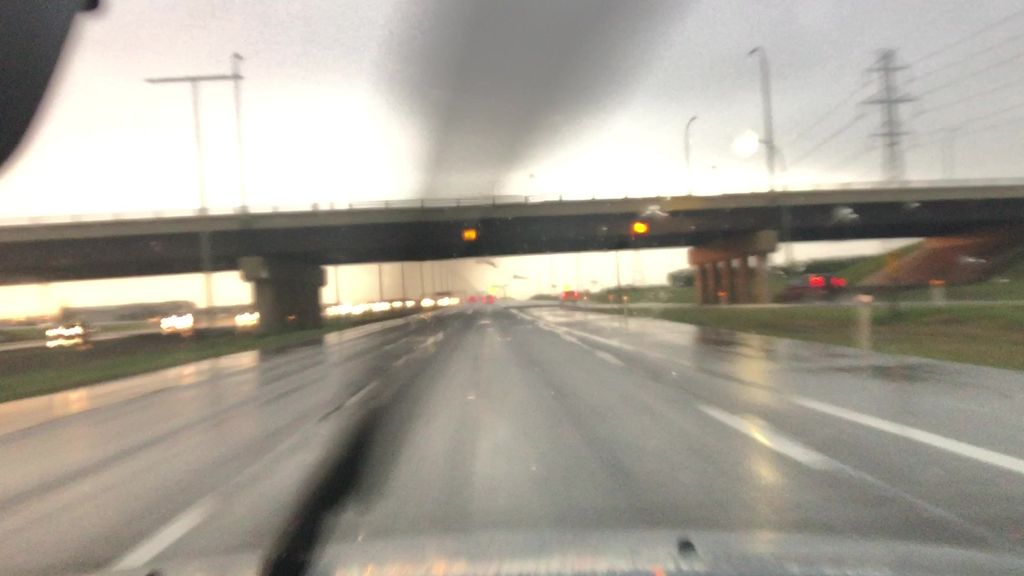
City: edmonton